Field crop: maize
Growth stage: 2
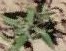
Species: atriplex